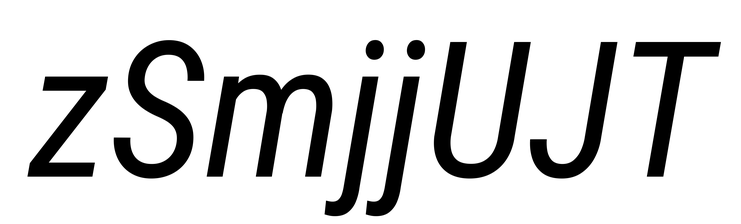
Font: Roboto-Italic_Condensed_Italic